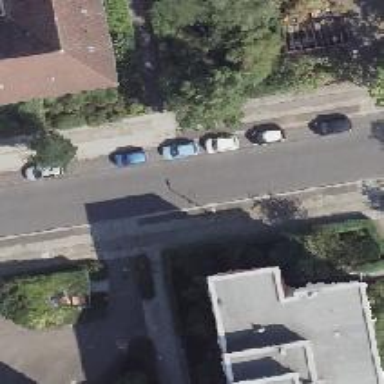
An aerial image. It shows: Residential road with asphalt surface and sidewalks on both sides. There's parallel parking lane on the left side.